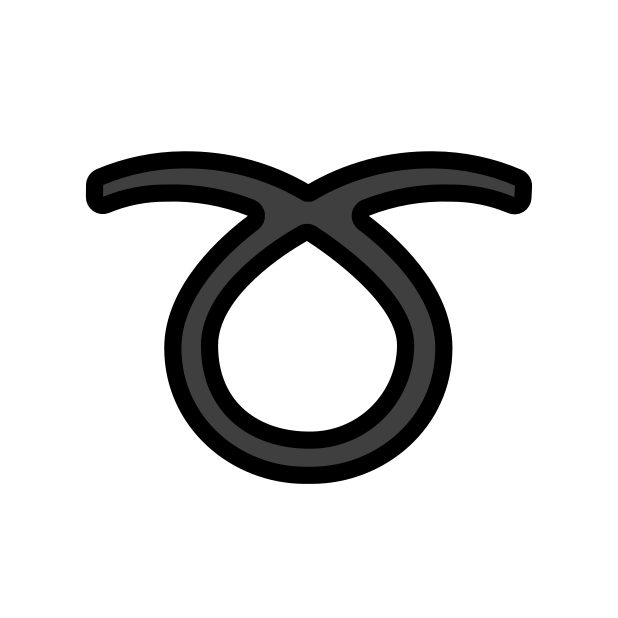
curly loop